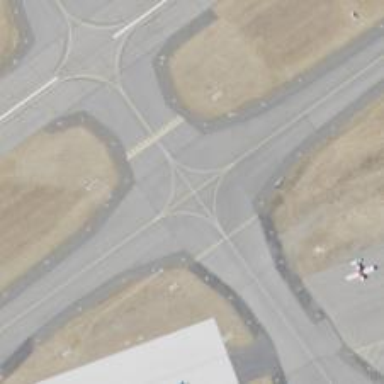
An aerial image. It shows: Image of taxiway at airport.